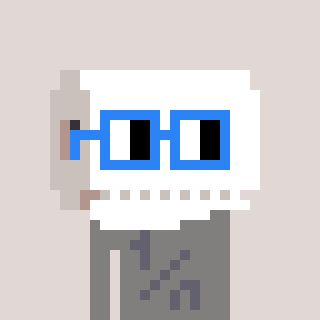
a pixel art character with square blue glasses, a toiletpaper-full-shaped head and a bluegrey-colored body on a warm background